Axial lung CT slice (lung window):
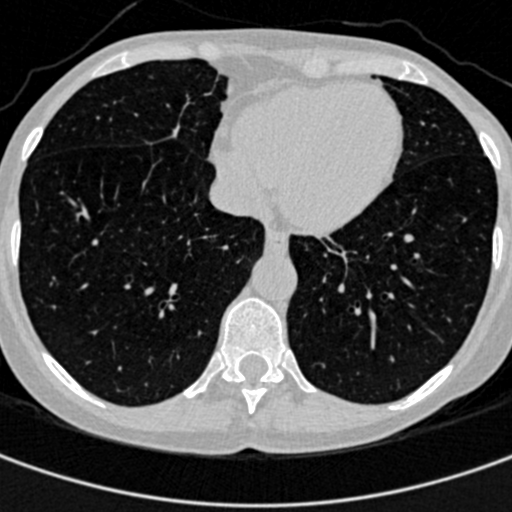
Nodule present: no